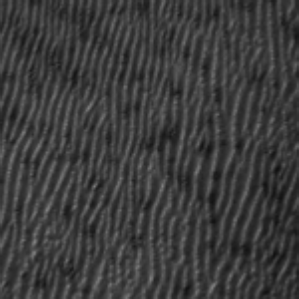
Label: frost